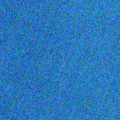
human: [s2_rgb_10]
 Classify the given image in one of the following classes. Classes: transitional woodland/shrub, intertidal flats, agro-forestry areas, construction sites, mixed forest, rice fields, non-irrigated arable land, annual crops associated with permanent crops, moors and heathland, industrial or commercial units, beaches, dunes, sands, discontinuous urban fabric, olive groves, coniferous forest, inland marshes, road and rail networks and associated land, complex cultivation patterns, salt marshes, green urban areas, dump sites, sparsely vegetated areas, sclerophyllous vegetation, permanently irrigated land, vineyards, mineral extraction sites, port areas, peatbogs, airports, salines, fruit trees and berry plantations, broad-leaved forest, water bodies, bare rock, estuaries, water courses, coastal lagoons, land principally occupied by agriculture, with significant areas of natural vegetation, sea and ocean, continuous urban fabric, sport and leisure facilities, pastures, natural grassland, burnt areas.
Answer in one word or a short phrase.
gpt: sea and ocean